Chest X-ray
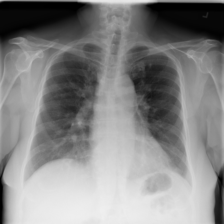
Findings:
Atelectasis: negative
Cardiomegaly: negative
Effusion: negative
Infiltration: positive
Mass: negative
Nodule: negative
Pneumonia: negative
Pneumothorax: negative
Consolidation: negative
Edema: negative
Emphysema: negative
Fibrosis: negative
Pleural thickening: negative
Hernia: negative